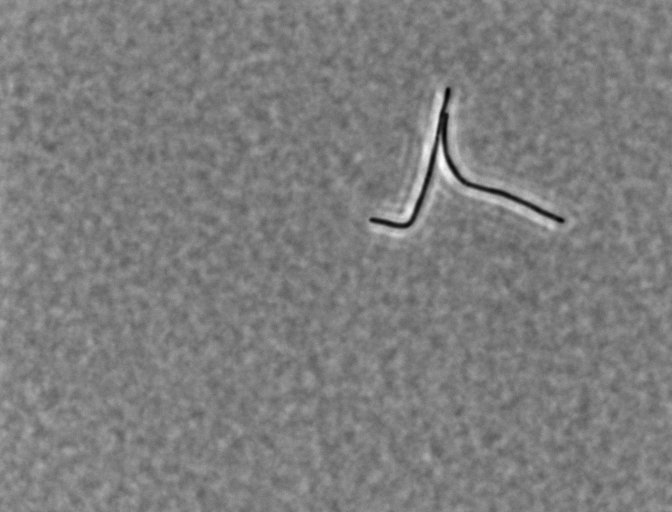
Bacillus subtilis